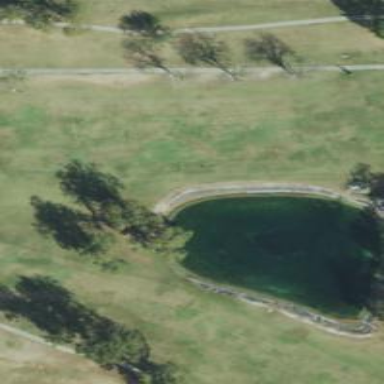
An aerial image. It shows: Water hazard on golf course. The hazard is natural water feature.